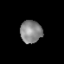
Tissue: lung
Cell type: Myeloid cells
Senescence score: 0.2375
Nuclear area (px): 486
Mean DAPI intensity: 134.57